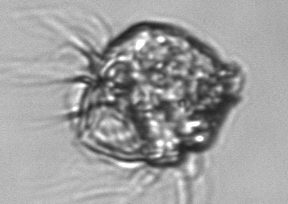
Label: Strombidium_morphotype1